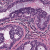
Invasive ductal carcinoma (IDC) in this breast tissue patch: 0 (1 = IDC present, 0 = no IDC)